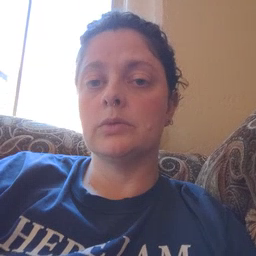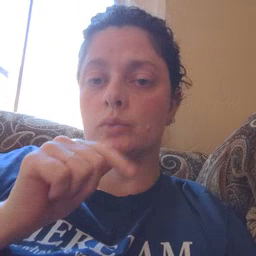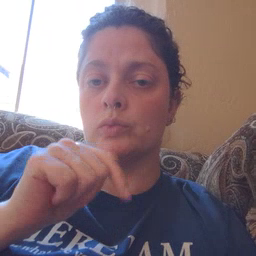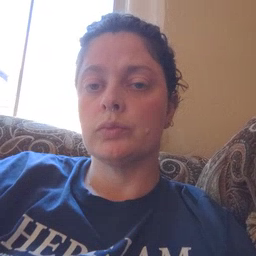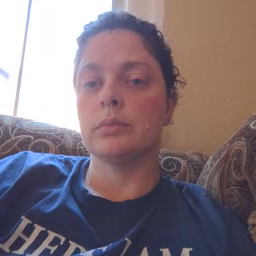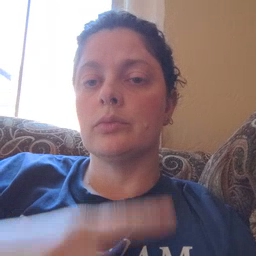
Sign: who